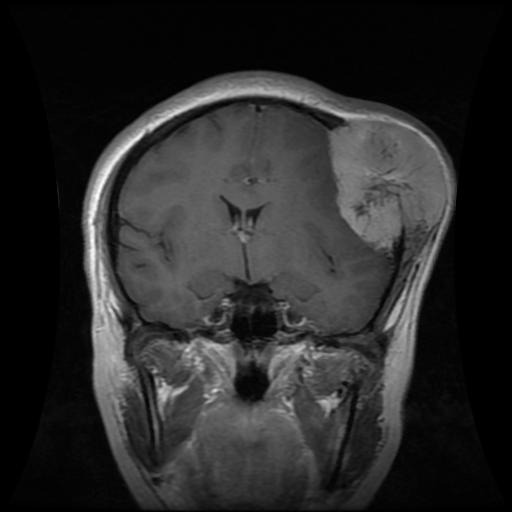
Label: meningioma